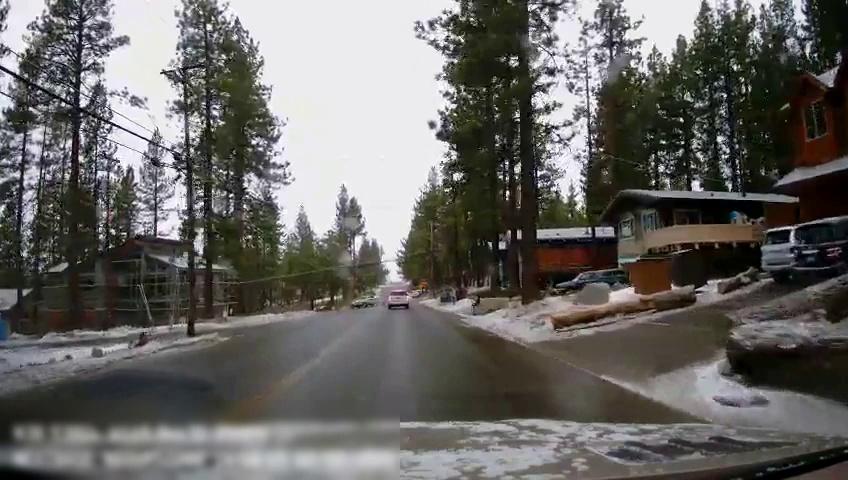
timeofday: Day
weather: Snowy
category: Drivable Space
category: Vehicles | Truck
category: Vehicles | SUV
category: Vehicles | SUV
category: Vehicles | SUV
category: Lanes | Current Lane